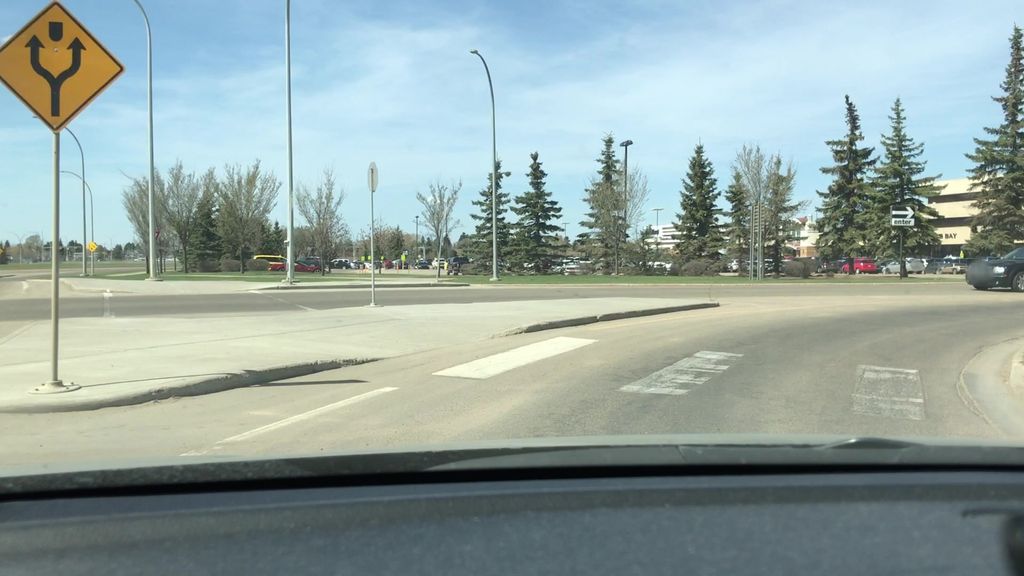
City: edmonton